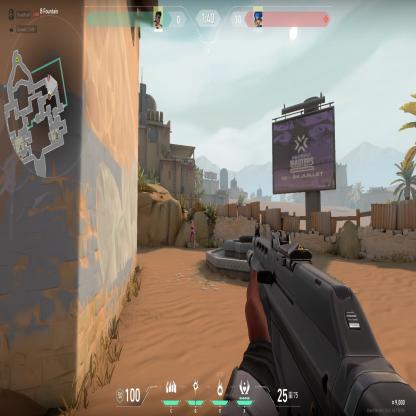
Label: enemy